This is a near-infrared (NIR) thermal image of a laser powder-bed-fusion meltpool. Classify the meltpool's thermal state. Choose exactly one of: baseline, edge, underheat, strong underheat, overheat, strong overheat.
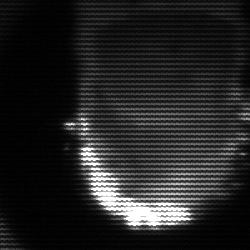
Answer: baseline